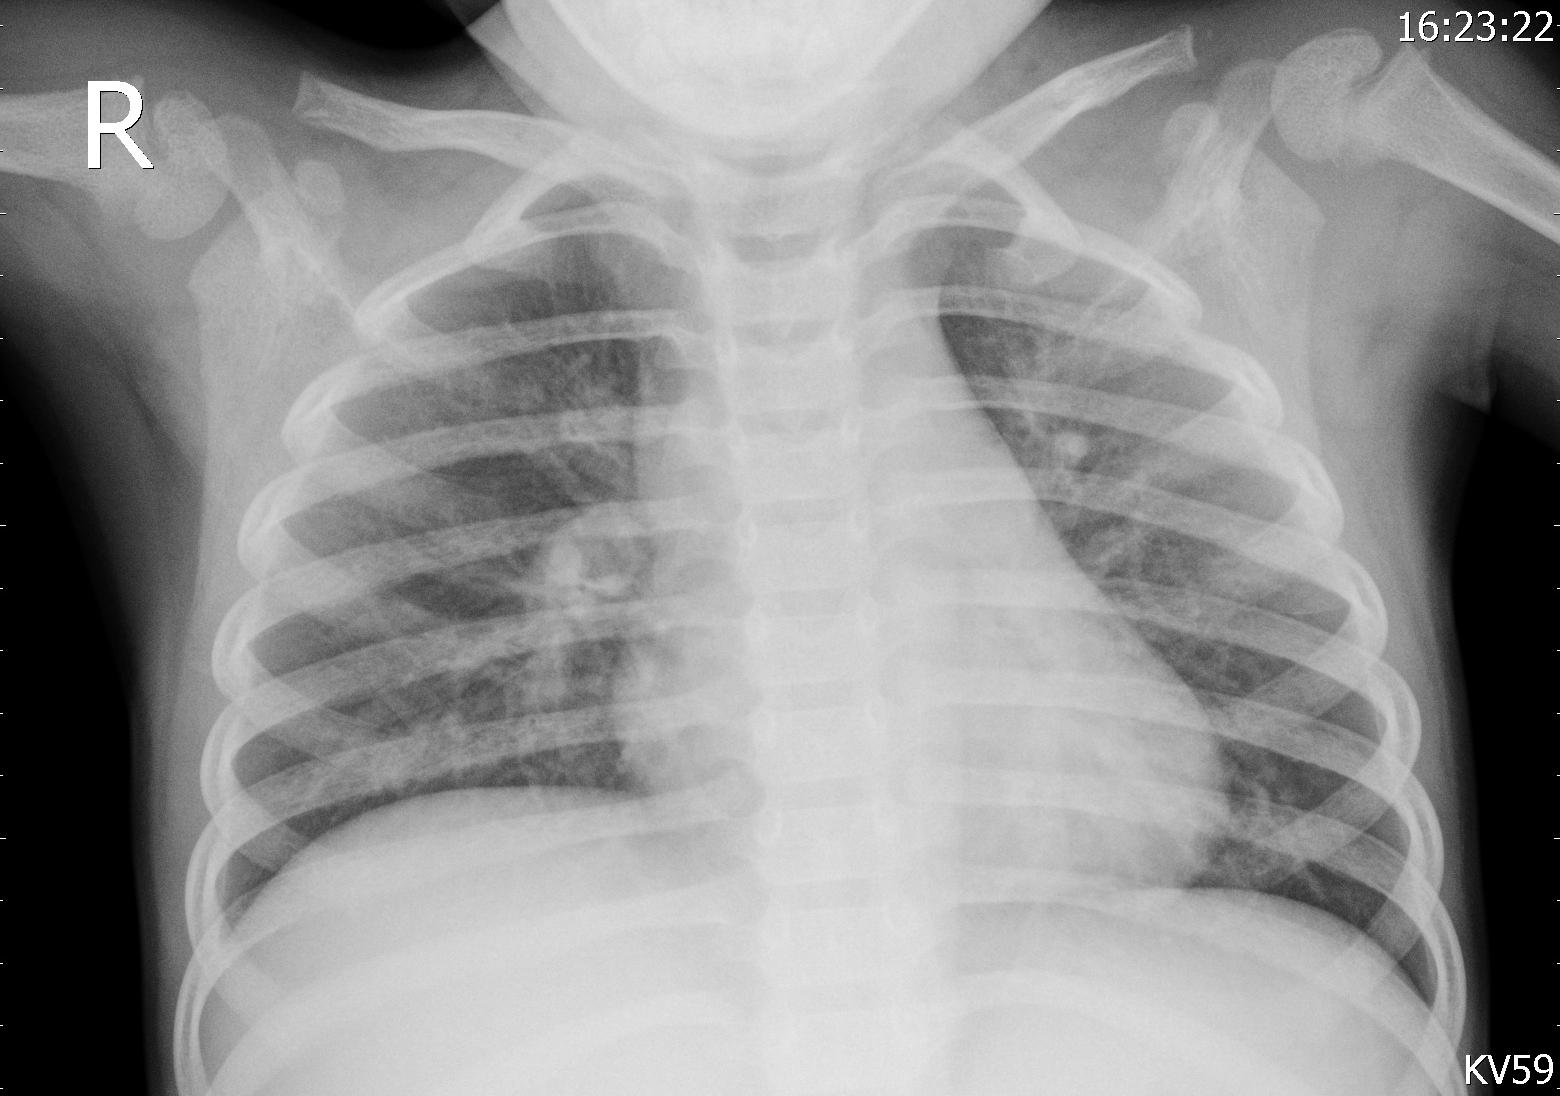
Diagnosis: PNEUMONIA